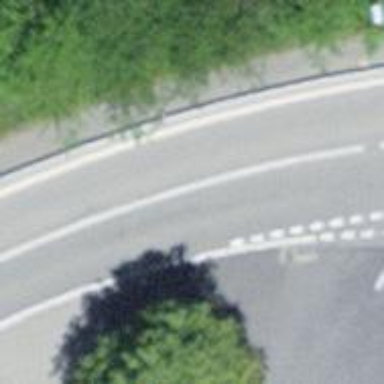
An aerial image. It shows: Trunk link road with asphalt surface.